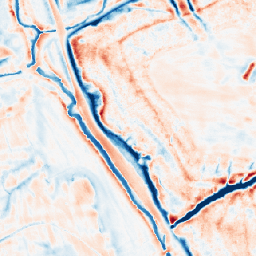
Category: edge_preserving
Decomposition family: bilateral
Decomposition parameters: d: 21
sigma_color: 100
sigma_space: 100
Upsampling method: area
Upsampling parameters: scale: 4
Upsampling scale: 4